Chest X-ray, PA view. Patient: 48 years old, sex F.
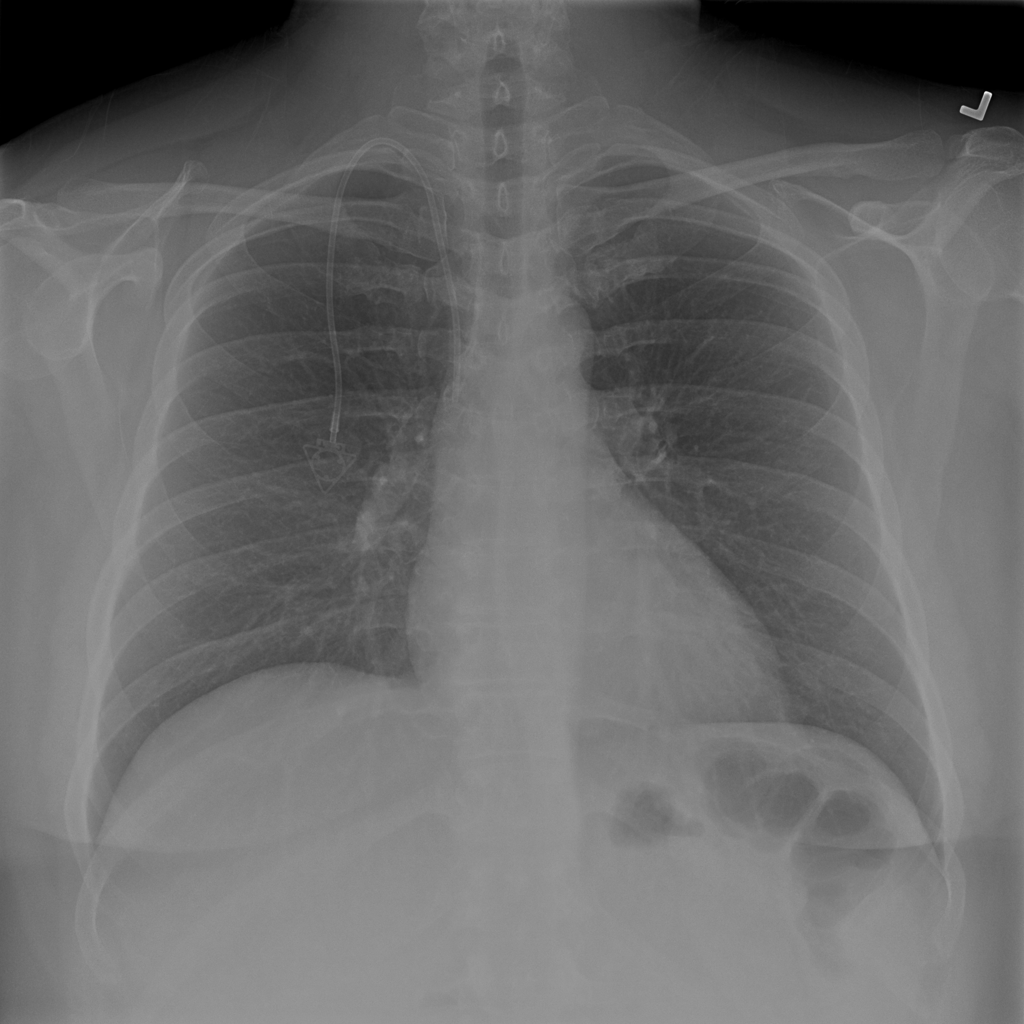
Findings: No Finding